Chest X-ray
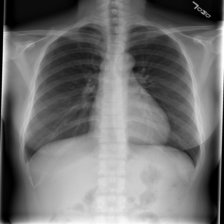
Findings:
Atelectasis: negative
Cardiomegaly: negative
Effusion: negative
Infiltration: negative
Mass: negative
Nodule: negative
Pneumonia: negative
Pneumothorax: negative
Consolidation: negative
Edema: negative
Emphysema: negative
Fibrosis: negative
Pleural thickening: negative
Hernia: negative